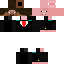
A female human skin with dark skin, wearing brown long hair dressed in a black suit and black pants, featuring a closed mouth.